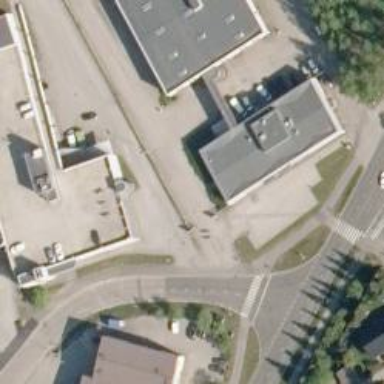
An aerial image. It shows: Retail building.